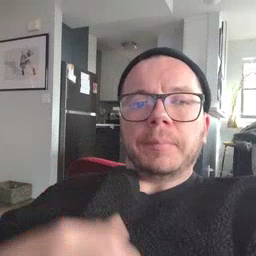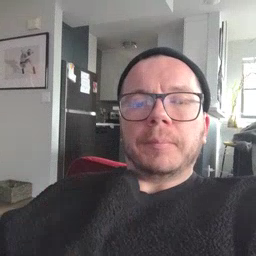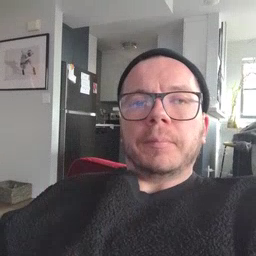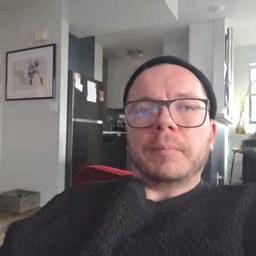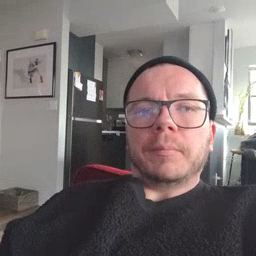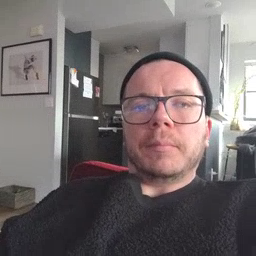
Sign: shirt